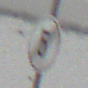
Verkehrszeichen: EndeGeschwindigkeit5
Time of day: MorningAfternoon
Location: Outdoor (Nature)
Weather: Overcast
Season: Winter
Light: Natural